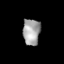
Tissue: lung
Cell type: Endothelial cells
Senescence score: 0.2263
Nuclear area (px): 445
Mean DAPI intensity: 162.984